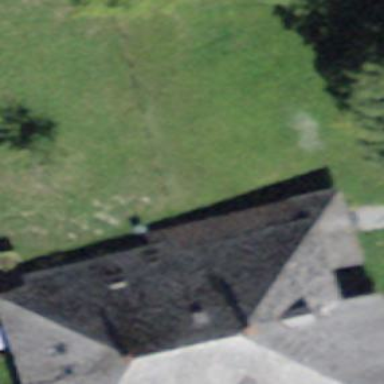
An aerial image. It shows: Residential building.